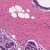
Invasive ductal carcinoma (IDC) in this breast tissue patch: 0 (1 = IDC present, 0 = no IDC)